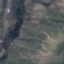
Label: HerbaceousVegetation